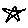
Label: star